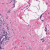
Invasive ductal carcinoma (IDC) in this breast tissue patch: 0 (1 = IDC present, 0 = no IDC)